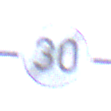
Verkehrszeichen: EndeGeschwindigkeit30
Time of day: SunriseSunset
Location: Outdoor (Nature)
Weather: Overcast
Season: NotSpecified
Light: Natural